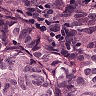
Metastatic tissue present: yes